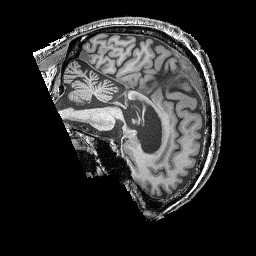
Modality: T1w
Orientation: sagittal
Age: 55
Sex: male
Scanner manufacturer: siemens
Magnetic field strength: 3 T
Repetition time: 2.25 s
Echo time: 0.00411 s